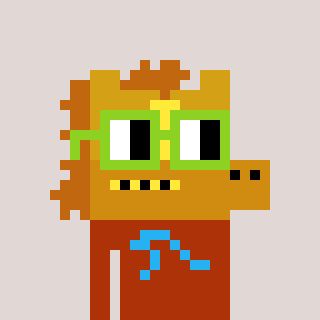
a pixel art character with square light green glasses, a yellow horse-shaped head and a hotbrown-colored body on a warm background